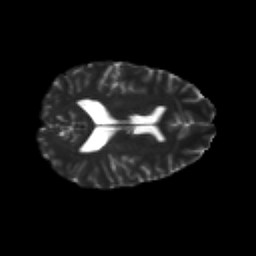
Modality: T2w
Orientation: axial
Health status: healthy
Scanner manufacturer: philips
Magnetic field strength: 3 T
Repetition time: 9.75 s
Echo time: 0.092 s